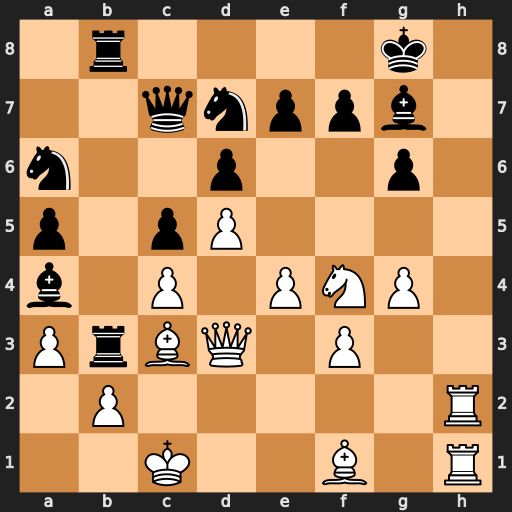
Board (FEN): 1r4k1/2qnppb1/n2p2p1/p1pP4/b1P1PNP1/PrBQ1P2/1P5R/2K2B1R
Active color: w
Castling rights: -
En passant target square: -
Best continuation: Rh8+ Bxh8 Rxh8#